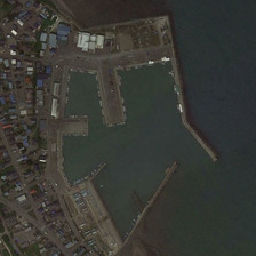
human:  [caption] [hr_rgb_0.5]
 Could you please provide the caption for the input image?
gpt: an irregularly shaped port set up along the river .

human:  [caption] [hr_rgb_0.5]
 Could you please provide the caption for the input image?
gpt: port is surrounded by a sea .

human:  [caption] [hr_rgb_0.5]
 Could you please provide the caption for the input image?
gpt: there are many ships around on the edge of the dock .

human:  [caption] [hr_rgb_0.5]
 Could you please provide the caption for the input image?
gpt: Many cars parked at the harbor.

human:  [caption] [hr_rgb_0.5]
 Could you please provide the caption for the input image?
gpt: A lot of cars are parked in the port.